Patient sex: F
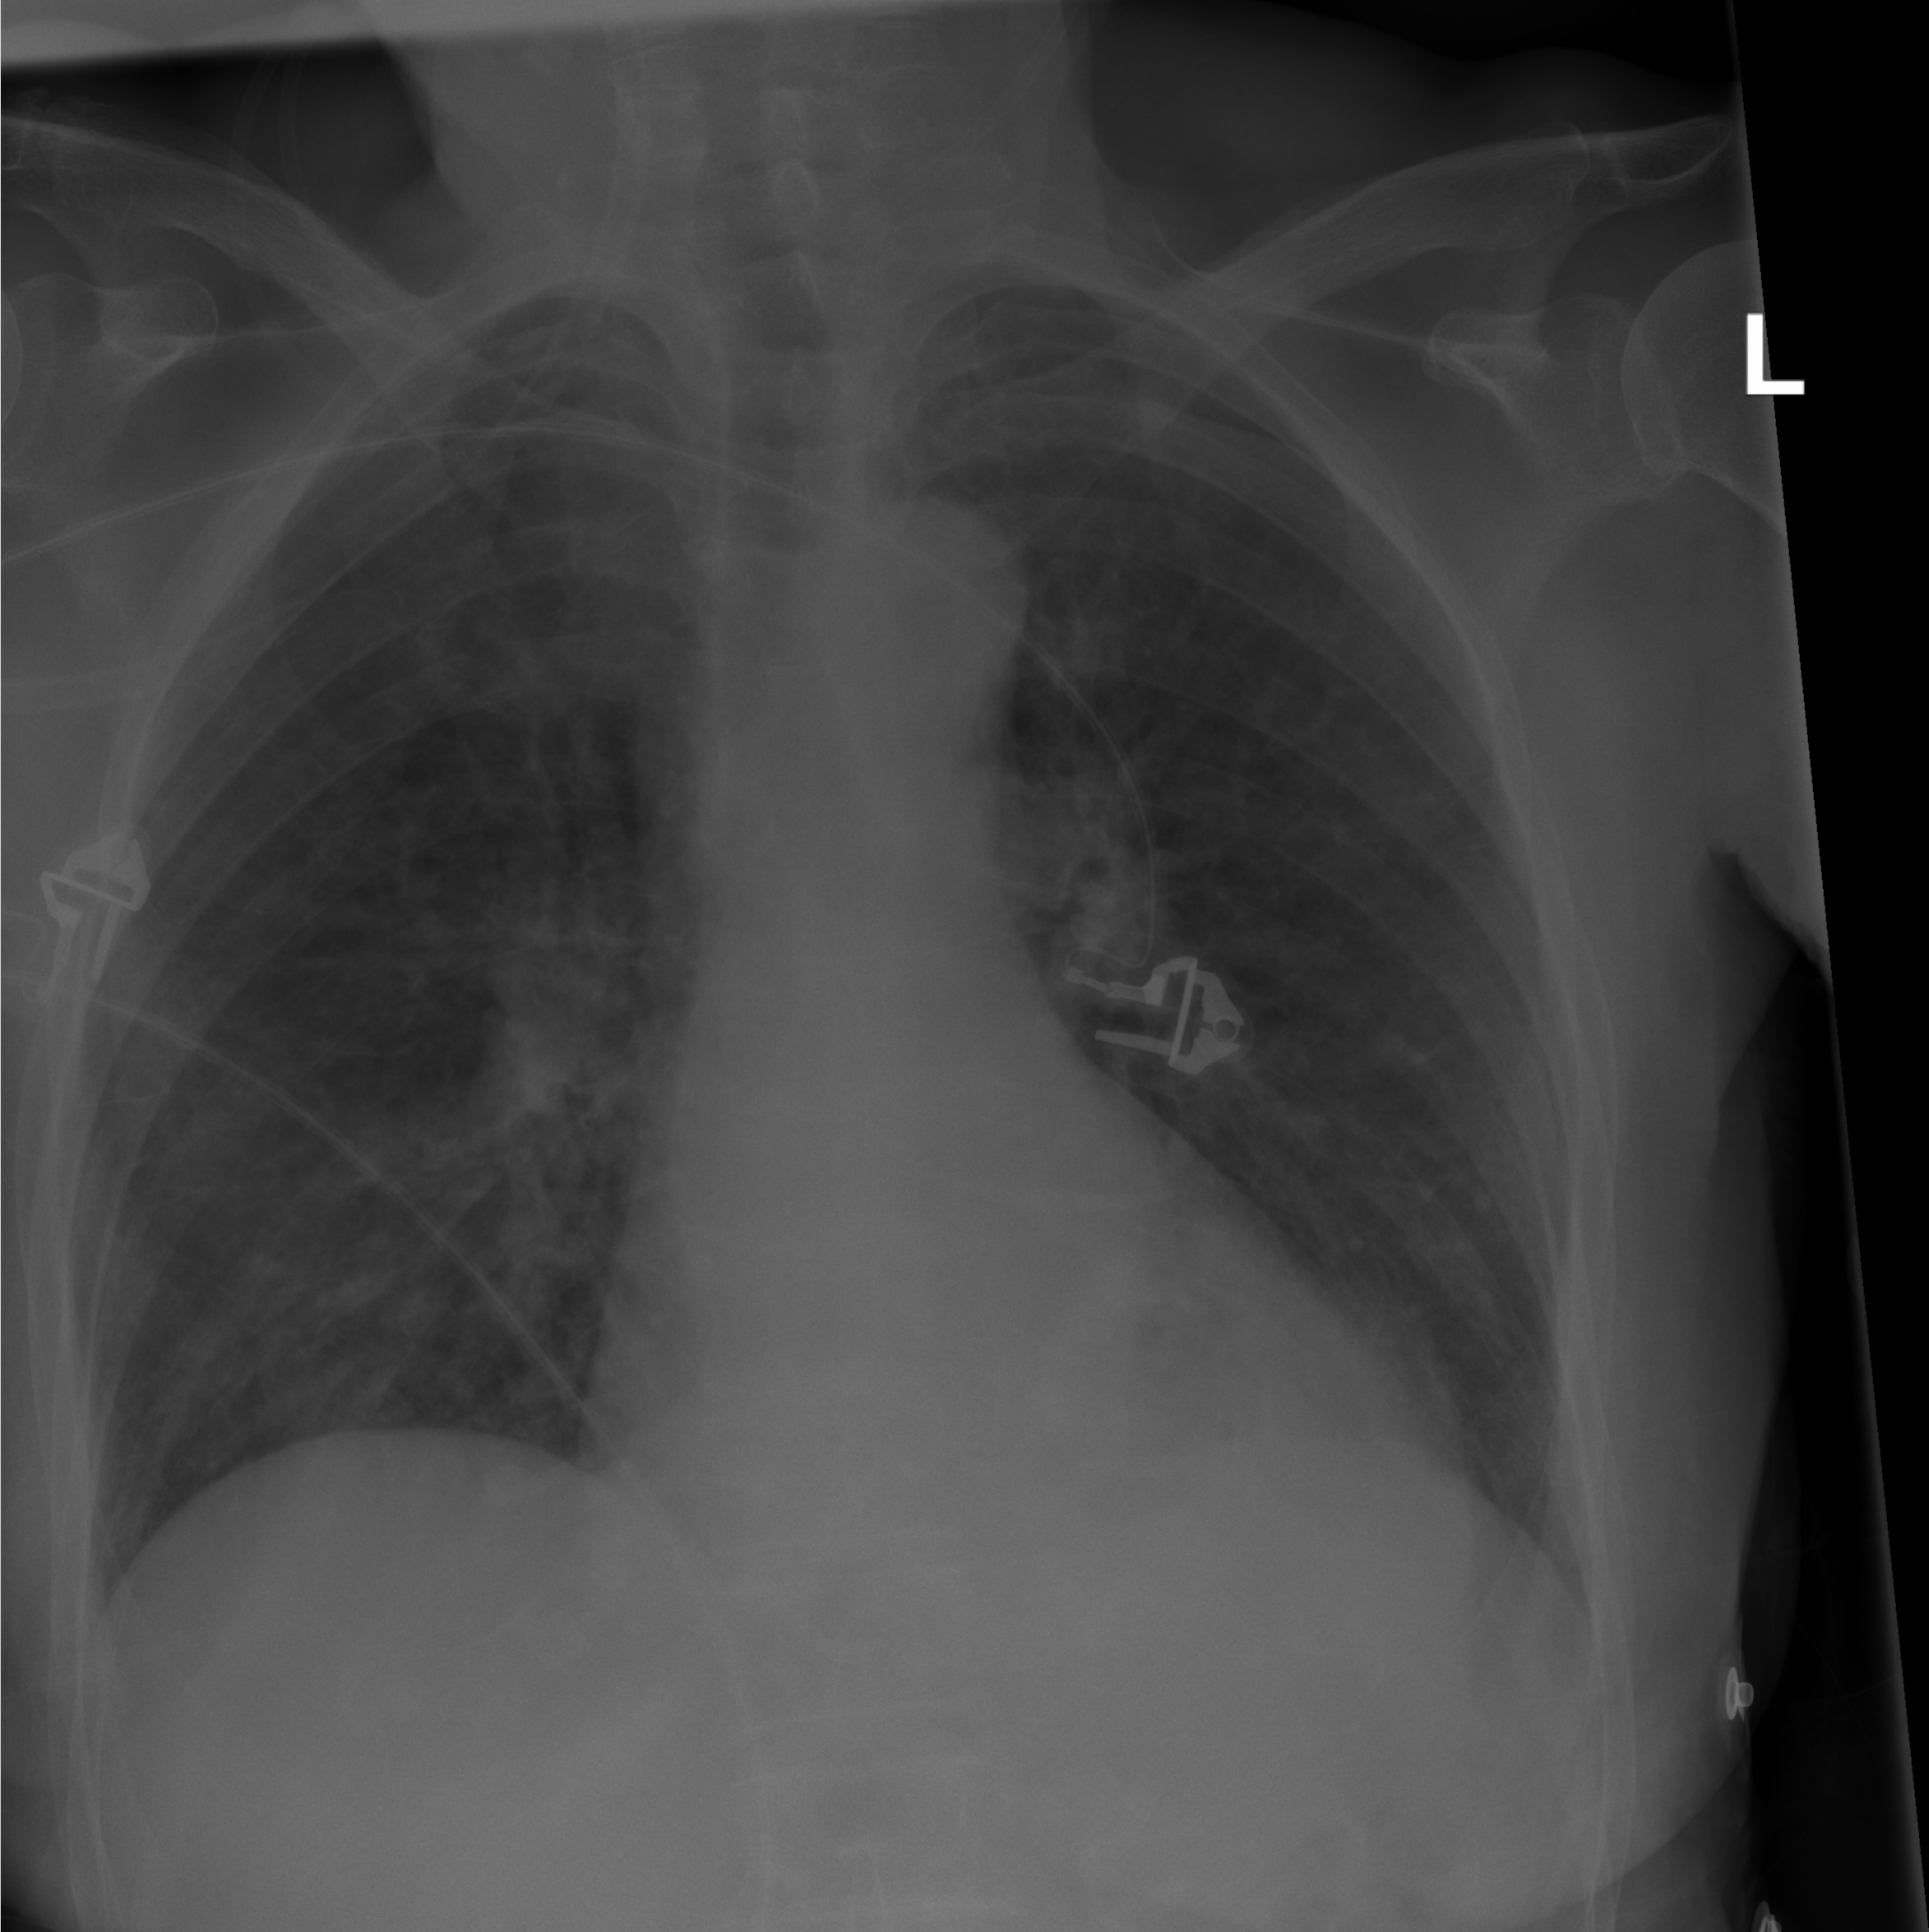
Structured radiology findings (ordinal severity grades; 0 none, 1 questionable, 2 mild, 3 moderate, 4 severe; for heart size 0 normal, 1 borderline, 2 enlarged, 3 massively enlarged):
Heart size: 0
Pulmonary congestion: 2
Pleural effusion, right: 0
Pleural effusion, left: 0
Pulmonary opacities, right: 2
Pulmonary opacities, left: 0
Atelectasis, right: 2
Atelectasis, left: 0